Question: The multi-select seems pretty good in KendoUI Grid, but it doesn't appear to support row headers or excluding ranges.
e.g. I want to be able to select the highlighted cells shown below (e.g. I want to turn them into row headers):

Answer in JQuery/Javascript or server-side C# Razor syntax preferred.
## Update based on answer below:
Based on lgorrious' suggestion below, I added this to the KendoGrid options:
'''
dataBound: function() {
$('#grid tr td:first-child').addClass('k-group-cell');
},
'''
which does the trick by fooling the grid into ignoring the first column (thinking it is a grouping level cell in a hierarchical grid).
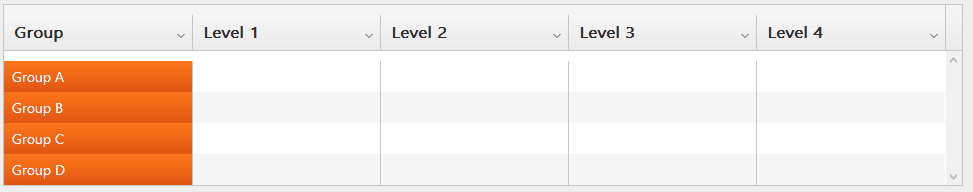
Answer: This is a bit of a quirky work around, but I found this line in the grid's source code:
'''
SELECTION_CELL_SELECTOR = "tbody>tr:not(.k-grouping-row):not(.k-detail-row):not(.k-group-footer) > td:not(.k-group-cell):not(.k-hierarchy-cell)"
'''
td with class k-group-cell will not be selected.
With that, just add the attribute class = "k-group-cell" to the column that you don't want to be selected.
'''
@(Html.Kendo().Grid<Employee>()
.Name("Grid")
.Columns(columns =>
{
columns.Bound(p => p.Department).HtmlAttributes(new { @class = "k-group-cell" }); //Add class to HtmlAttributes, on the column you don't want to be selected.
columns.Bound(p => p.EmployeeId);
columns.Bound(p => p.Name);
})
.Pageable()
.Sortable()
.Filterable()
.Selectable(x => x.Mode(GridSelectionMode.Multiple).Type(GridSelectionType.Cell))
.DataSource(dataSource => dataSource
.Ajax()
.PageSize(5)
.Read(read => read.Action("GetEmployees", "Home"))
)
)
'''
One more java script example:
'''
<div id="grid" style="width: 400px;"></div>
<script type="text/javascript">
$(document).ready(function () {
var grid = $("#grid").kendoGrid({
columns: [
{
field: "Department",
title: "Department",
attributes: {
"class": "k-group-cell" //Same idea with the class attribute
}
}, {
field: "Name",
title: "Full Name"
}, {
field: "EmployeeId",
title: "Employee ID"
}
],
dataSource: {
data: [
{
EmployeeId: 0,
Name: "Joe Mintot",
Department: "Finance"
}, {
EmployeeId: 1,
Name: "Jane Smith",
Department: "IT"
}
],
schema: {
model: {
id: "EmployeeId",
fields: {
EmployeeId: { type: "number" },
Name: { type: "string" },
Department: { type: "string" }
}
}
},
pageSize: 10
},
selectable: "multiple cell",
scrollable: {
virtual: true
},
pageable: true
}).data("kendoGrid");
});
</script>
'''